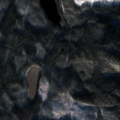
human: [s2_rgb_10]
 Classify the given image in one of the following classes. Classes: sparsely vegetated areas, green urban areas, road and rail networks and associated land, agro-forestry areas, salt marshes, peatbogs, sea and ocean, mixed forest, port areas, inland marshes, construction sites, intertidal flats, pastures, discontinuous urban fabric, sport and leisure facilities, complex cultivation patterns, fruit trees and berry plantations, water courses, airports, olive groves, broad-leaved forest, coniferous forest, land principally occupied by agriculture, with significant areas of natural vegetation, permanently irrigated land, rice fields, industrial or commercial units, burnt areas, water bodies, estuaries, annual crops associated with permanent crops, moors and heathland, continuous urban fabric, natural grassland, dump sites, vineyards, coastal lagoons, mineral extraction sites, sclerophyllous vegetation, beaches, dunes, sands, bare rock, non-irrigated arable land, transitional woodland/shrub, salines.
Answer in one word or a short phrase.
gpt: coniferous forest, mixed forest, transitional woodland/shrub